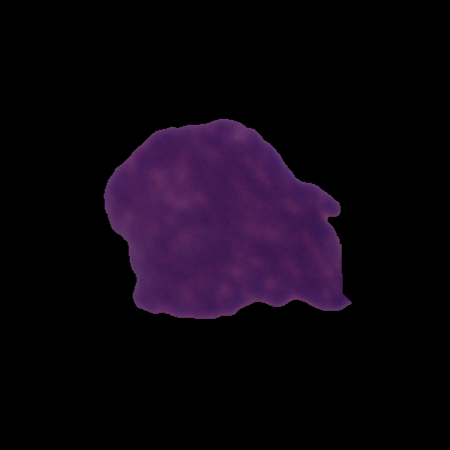
Label: cancer